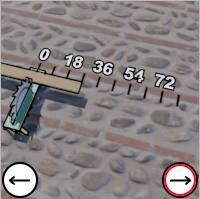
Task: length
Answer: 27
First scale value: 18.0